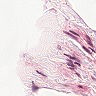
Metastatic tissue present: no